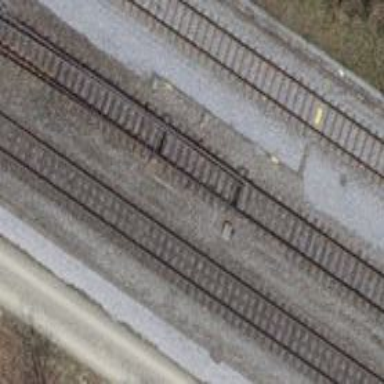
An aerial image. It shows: Railway switch.